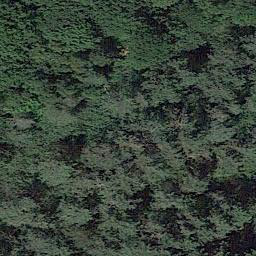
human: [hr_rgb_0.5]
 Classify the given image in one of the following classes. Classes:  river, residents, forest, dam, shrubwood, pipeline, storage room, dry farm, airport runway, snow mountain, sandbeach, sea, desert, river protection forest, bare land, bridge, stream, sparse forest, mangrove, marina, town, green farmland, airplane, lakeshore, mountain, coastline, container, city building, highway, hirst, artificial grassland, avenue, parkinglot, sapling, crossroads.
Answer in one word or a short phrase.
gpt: forest